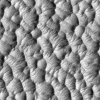
Atmospheric dust classification: not_dusty